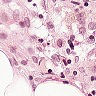
Metastatic tissue present: no